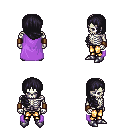
a pixel art fantasy rpg character, male body template, skeleton, lavender cape, gold greaves, raven right-swept hairstyle, leather bracers, metal boots, four views (front, back, left, right), 2x2 character sprite sheet, small pixel art, hard edges, no anti-aliasing